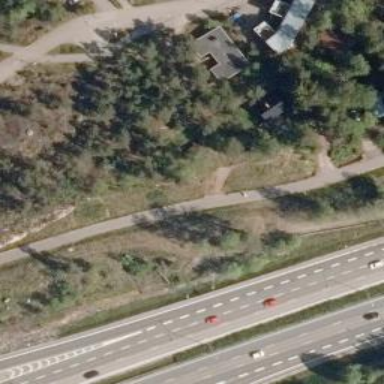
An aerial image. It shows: Path.